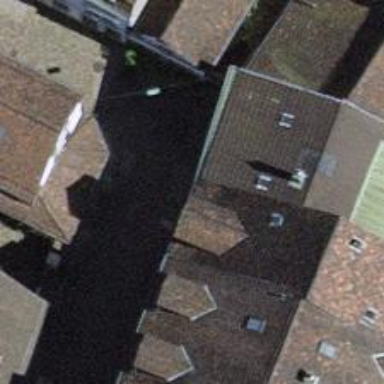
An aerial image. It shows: Living street paved with unhewn cobblestones.